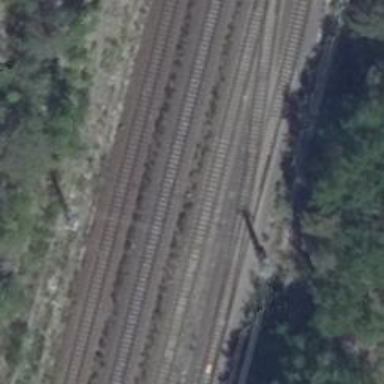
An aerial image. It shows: Railway switch.